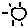
Label: sun